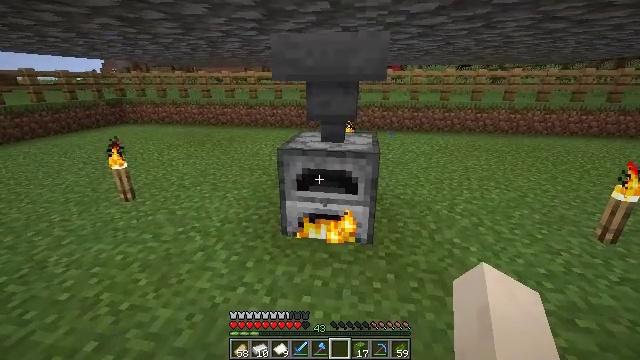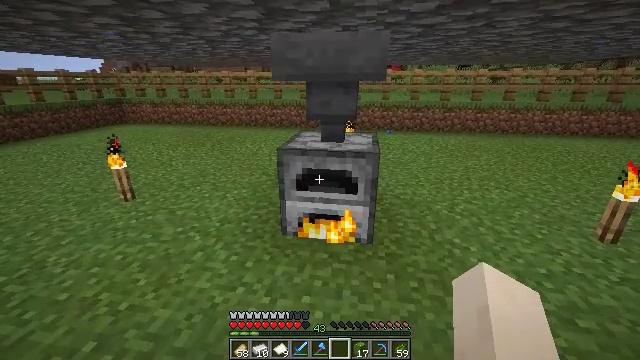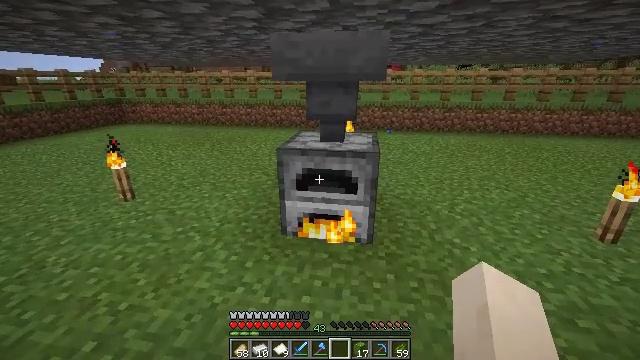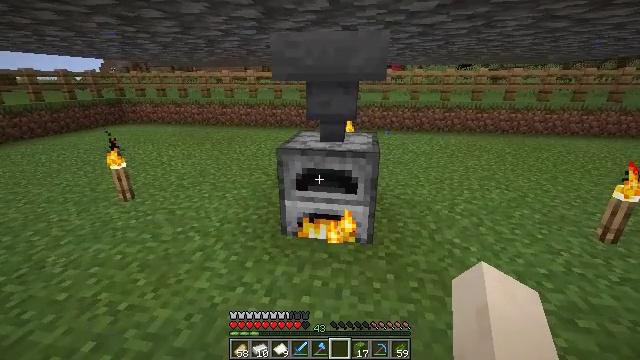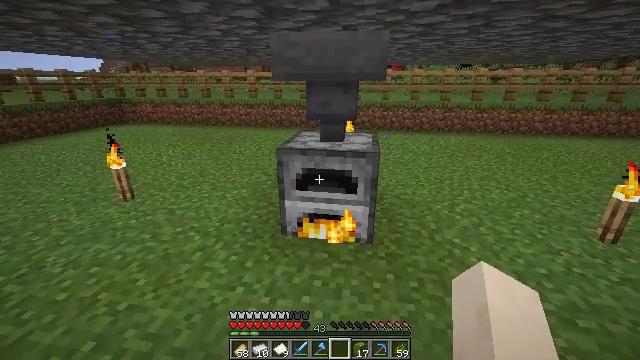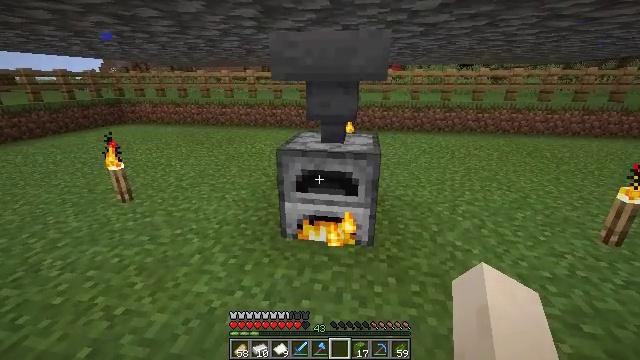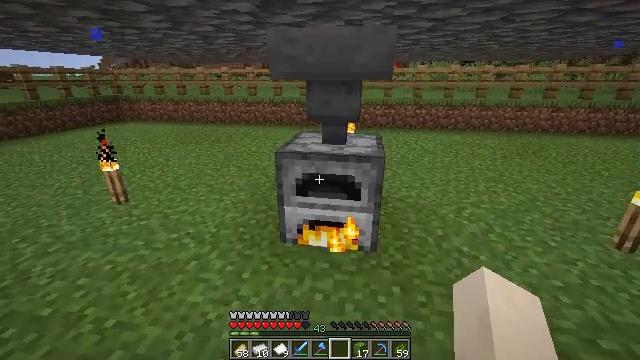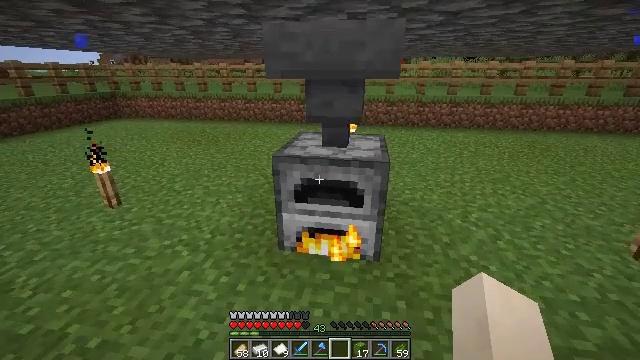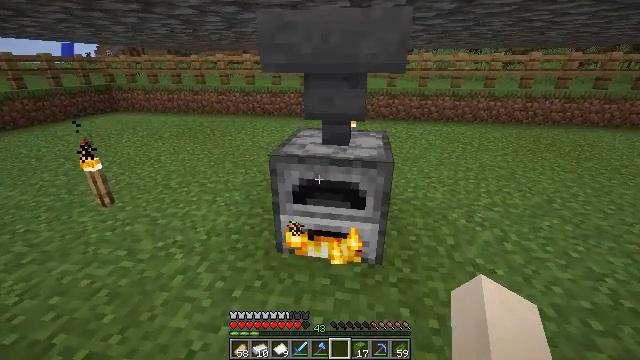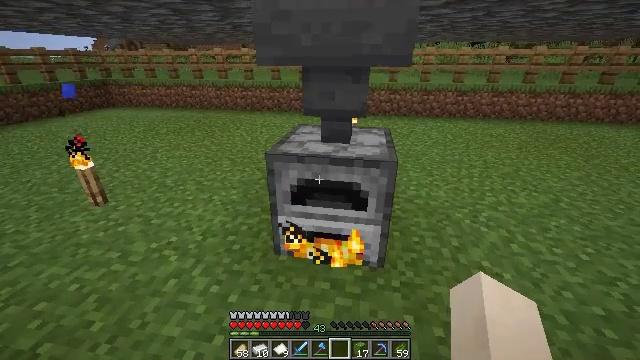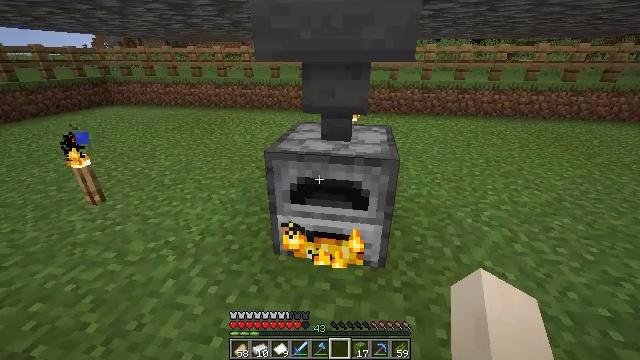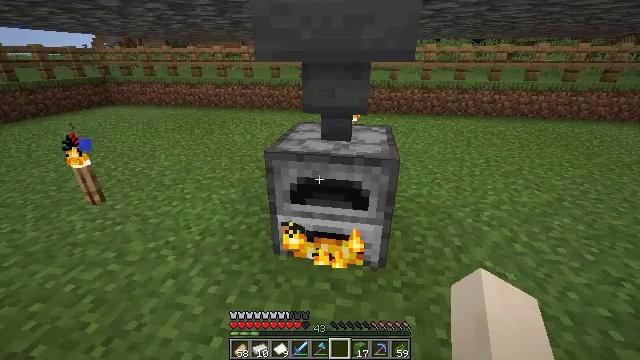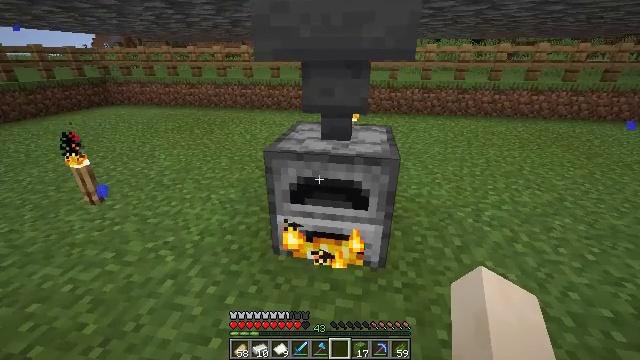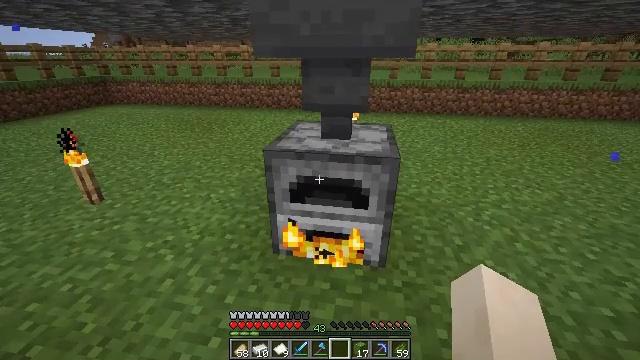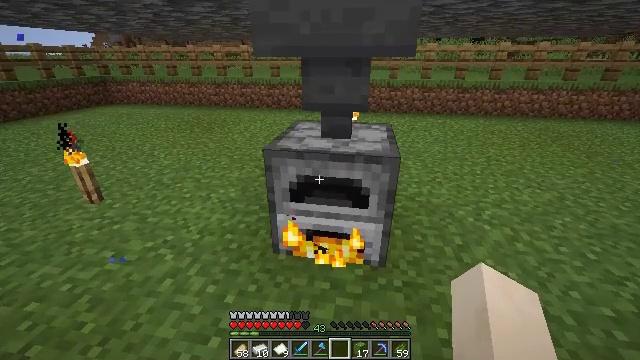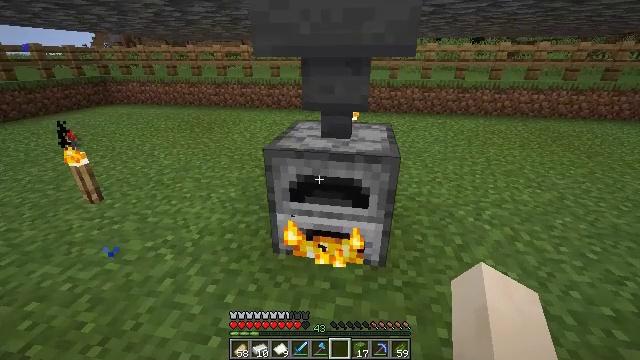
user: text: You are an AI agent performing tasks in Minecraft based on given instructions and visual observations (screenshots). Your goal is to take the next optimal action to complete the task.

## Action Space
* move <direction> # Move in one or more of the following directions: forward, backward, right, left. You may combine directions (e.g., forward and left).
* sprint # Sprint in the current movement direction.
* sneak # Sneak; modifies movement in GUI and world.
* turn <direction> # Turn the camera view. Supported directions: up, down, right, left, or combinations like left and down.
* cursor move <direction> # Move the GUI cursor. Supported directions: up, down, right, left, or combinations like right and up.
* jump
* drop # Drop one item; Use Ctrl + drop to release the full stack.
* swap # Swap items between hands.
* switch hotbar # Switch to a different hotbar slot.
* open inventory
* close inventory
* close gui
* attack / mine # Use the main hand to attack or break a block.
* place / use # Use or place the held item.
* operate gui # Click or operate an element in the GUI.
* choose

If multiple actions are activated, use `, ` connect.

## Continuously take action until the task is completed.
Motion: motion action
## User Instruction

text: Craft a green dye.
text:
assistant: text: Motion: no_op
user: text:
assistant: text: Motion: no_op
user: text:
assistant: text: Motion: no_op
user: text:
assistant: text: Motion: no_op
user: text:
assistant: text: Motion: move forward
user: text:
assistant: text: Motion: move forward
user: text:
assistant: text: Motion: move forward
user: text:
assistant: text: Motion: turn down
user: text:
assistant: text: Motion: turn down
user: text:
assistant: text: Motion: no_op
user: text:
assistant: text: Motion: no_op
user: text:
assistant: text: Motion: no_op
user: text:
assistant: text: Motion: no_op
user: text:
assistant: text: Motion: no_op
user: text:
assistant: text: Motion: no_op
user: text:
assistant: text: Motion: no_op
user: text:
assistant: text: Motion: no_op
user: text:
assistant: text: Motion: no_op
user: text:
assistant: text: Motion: no_op
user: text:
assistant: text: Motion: no_op
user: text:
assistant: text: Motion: no_op
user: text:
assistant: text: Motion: no_op
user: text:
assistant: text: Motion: no_op
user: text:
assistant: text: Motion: no_op
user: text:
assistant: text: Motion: no_op
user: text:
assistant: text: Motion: no_op
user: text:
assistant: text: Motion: no_op
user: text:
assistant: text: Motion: no_op
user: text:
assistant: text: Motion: no_op
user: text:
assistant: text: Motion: no_op